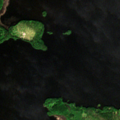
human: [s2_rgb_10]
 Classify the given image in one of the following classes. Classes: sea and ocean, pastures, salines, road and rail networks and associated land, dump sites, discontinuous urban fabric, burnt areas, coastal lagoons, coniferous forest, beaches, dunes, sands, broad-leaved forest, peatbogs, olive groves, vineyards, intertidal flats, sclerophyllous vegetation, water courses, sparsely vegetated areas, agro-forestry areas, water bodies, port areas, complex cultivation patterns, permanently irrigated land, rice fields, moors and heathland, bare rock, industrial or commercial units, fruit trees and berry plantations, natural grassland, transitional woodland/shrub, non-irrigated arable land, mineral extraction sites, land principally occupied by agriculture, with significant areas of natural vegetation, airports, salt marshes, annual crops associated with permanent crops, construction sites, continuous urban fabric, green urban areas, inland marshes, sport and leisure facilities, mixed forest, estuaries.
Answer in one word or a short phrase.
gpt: mixed forest, water bodies